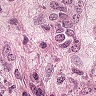
Metastatic tissue present: yes